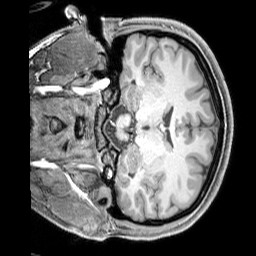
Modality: T1w
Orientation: coronal
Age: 22
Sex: female
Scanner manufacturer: siemens
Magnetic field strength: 3 T
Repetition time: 2.3 s
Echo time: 0.00226 s